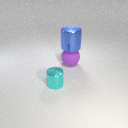
small cyan metal cylinder to the left of large purple rubber sphere